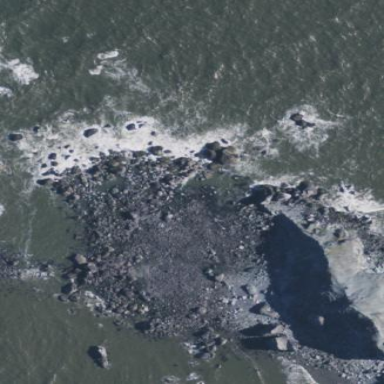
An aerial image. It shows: Natural rock reef.